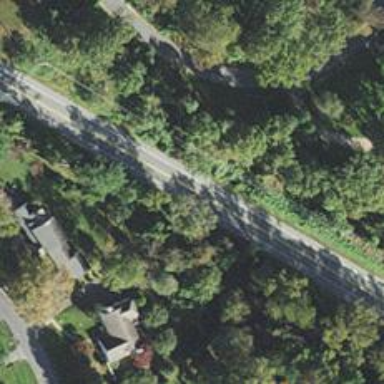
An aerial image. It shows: Primary highway.